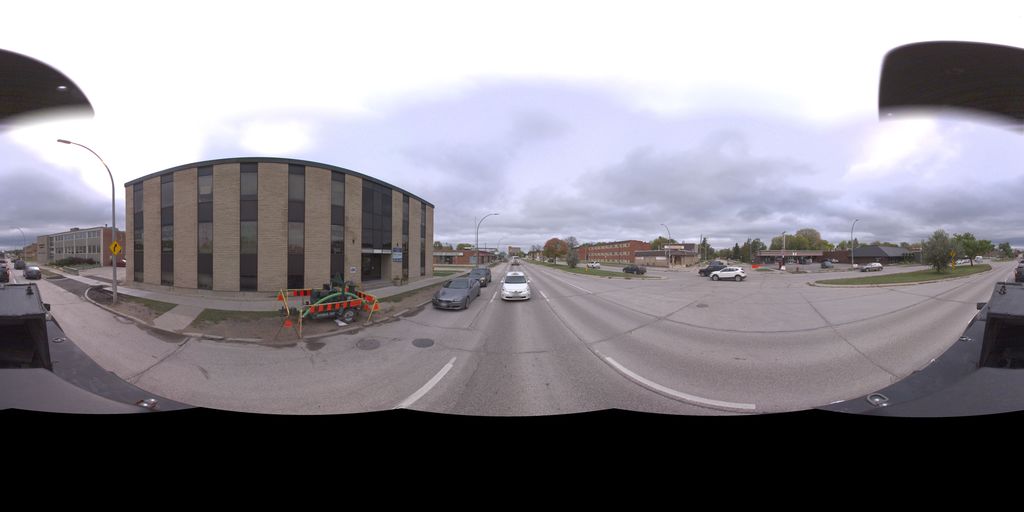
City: winnipeg